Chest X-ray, AP view. Patient: 35 years old, sex M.
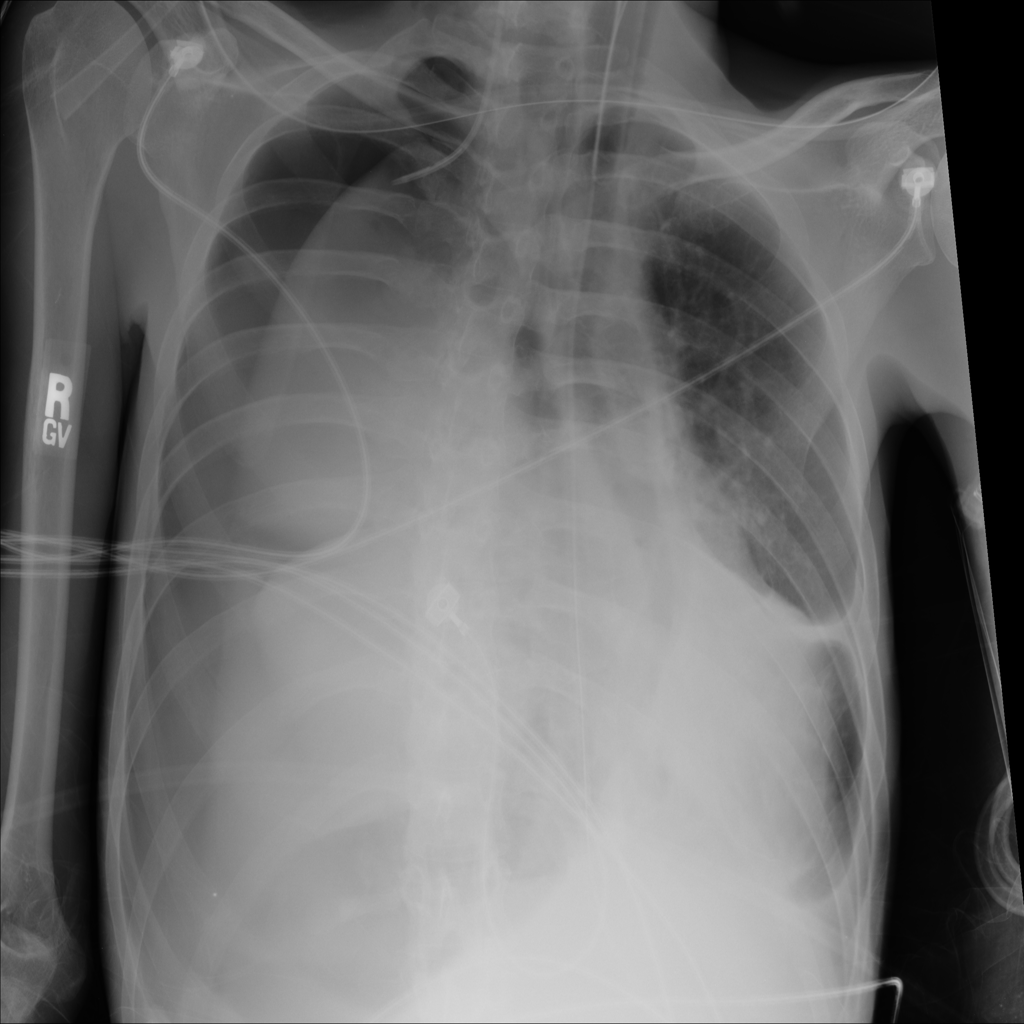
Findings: Pneumothorax